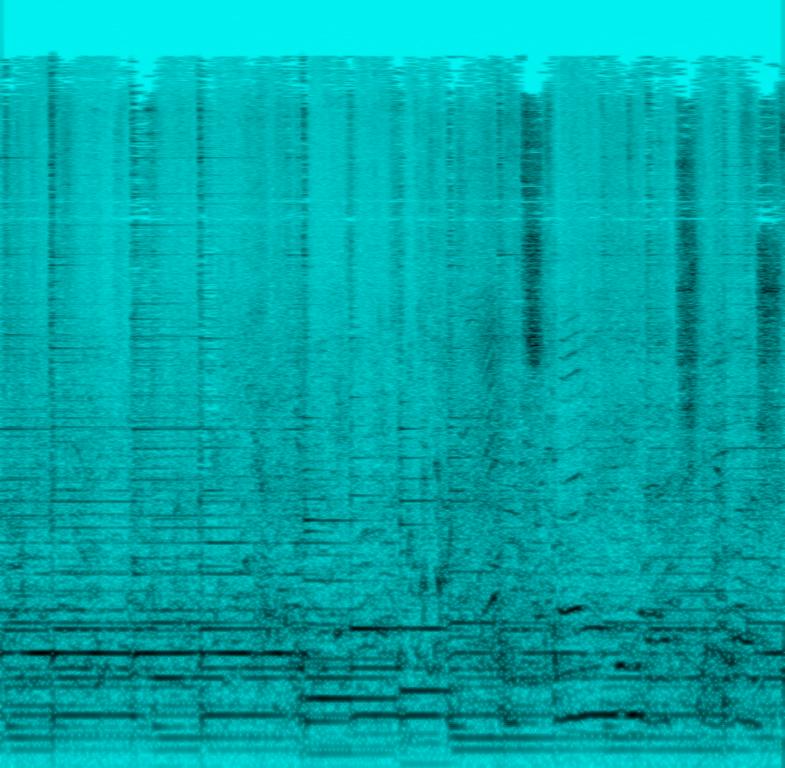
The low quality recording features a live performance of a soft rock song that consists of acoustic rhythm guitar and flat male vocals singing over it. The crowd is loudly chattering in the background. It sounds noisy, dull and distorted.